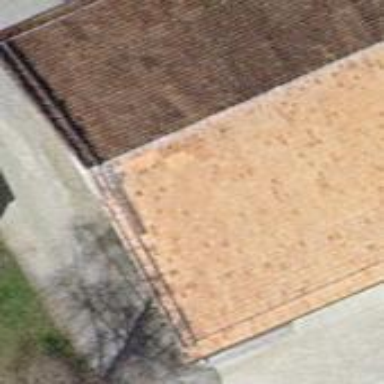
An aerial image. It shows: Gabled roof house.